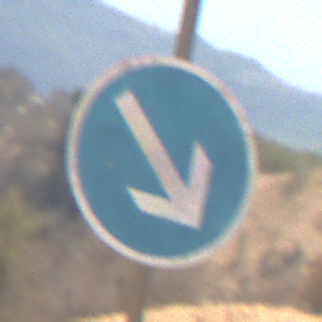
Verkehrszeichen: VorgeschriebeneVorbeifahrtRechts
Umgebung: Outdoor, Nature
Tageszeit: Midday
Wetter: Clear
Licht: Natural
Jahreszeit: NotSpecified
Kontrast: HighContrast